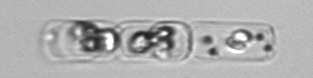
Label: Guinardia_delicatula_TAG_internal_parasite